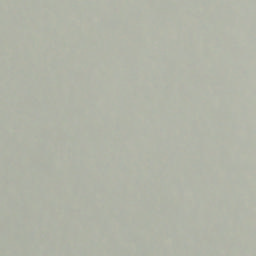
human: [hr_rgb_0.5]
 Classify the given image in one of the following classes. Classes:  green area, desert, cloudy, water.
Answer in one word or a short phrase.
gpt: cloudy